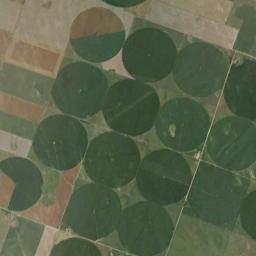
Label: circular_farmland